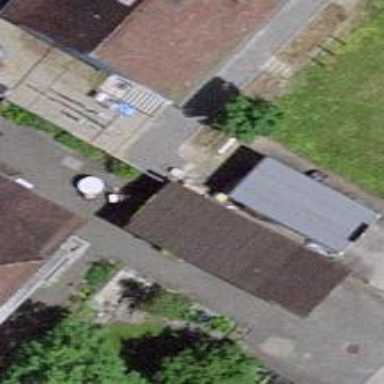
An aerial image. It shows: Garage building.